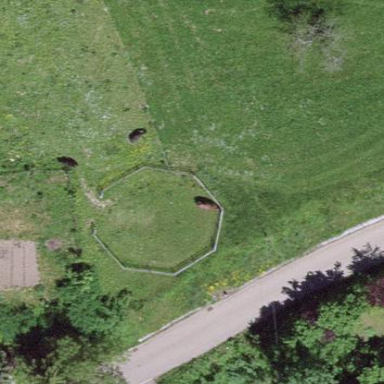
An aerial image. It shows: Wooden fence.